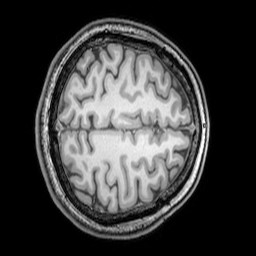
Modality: T1w
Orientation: axial
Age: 21
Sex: female
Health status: healthy
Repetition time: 0.081 s
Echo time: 0.037 s